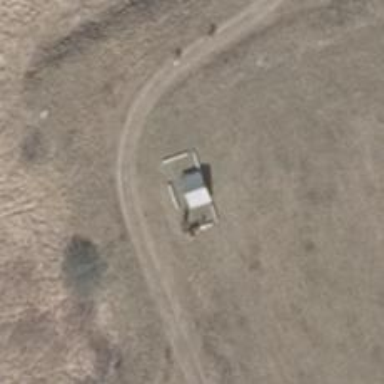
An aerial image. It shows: Picnic shelter providing place for individuals to seek refuge.